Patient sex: F
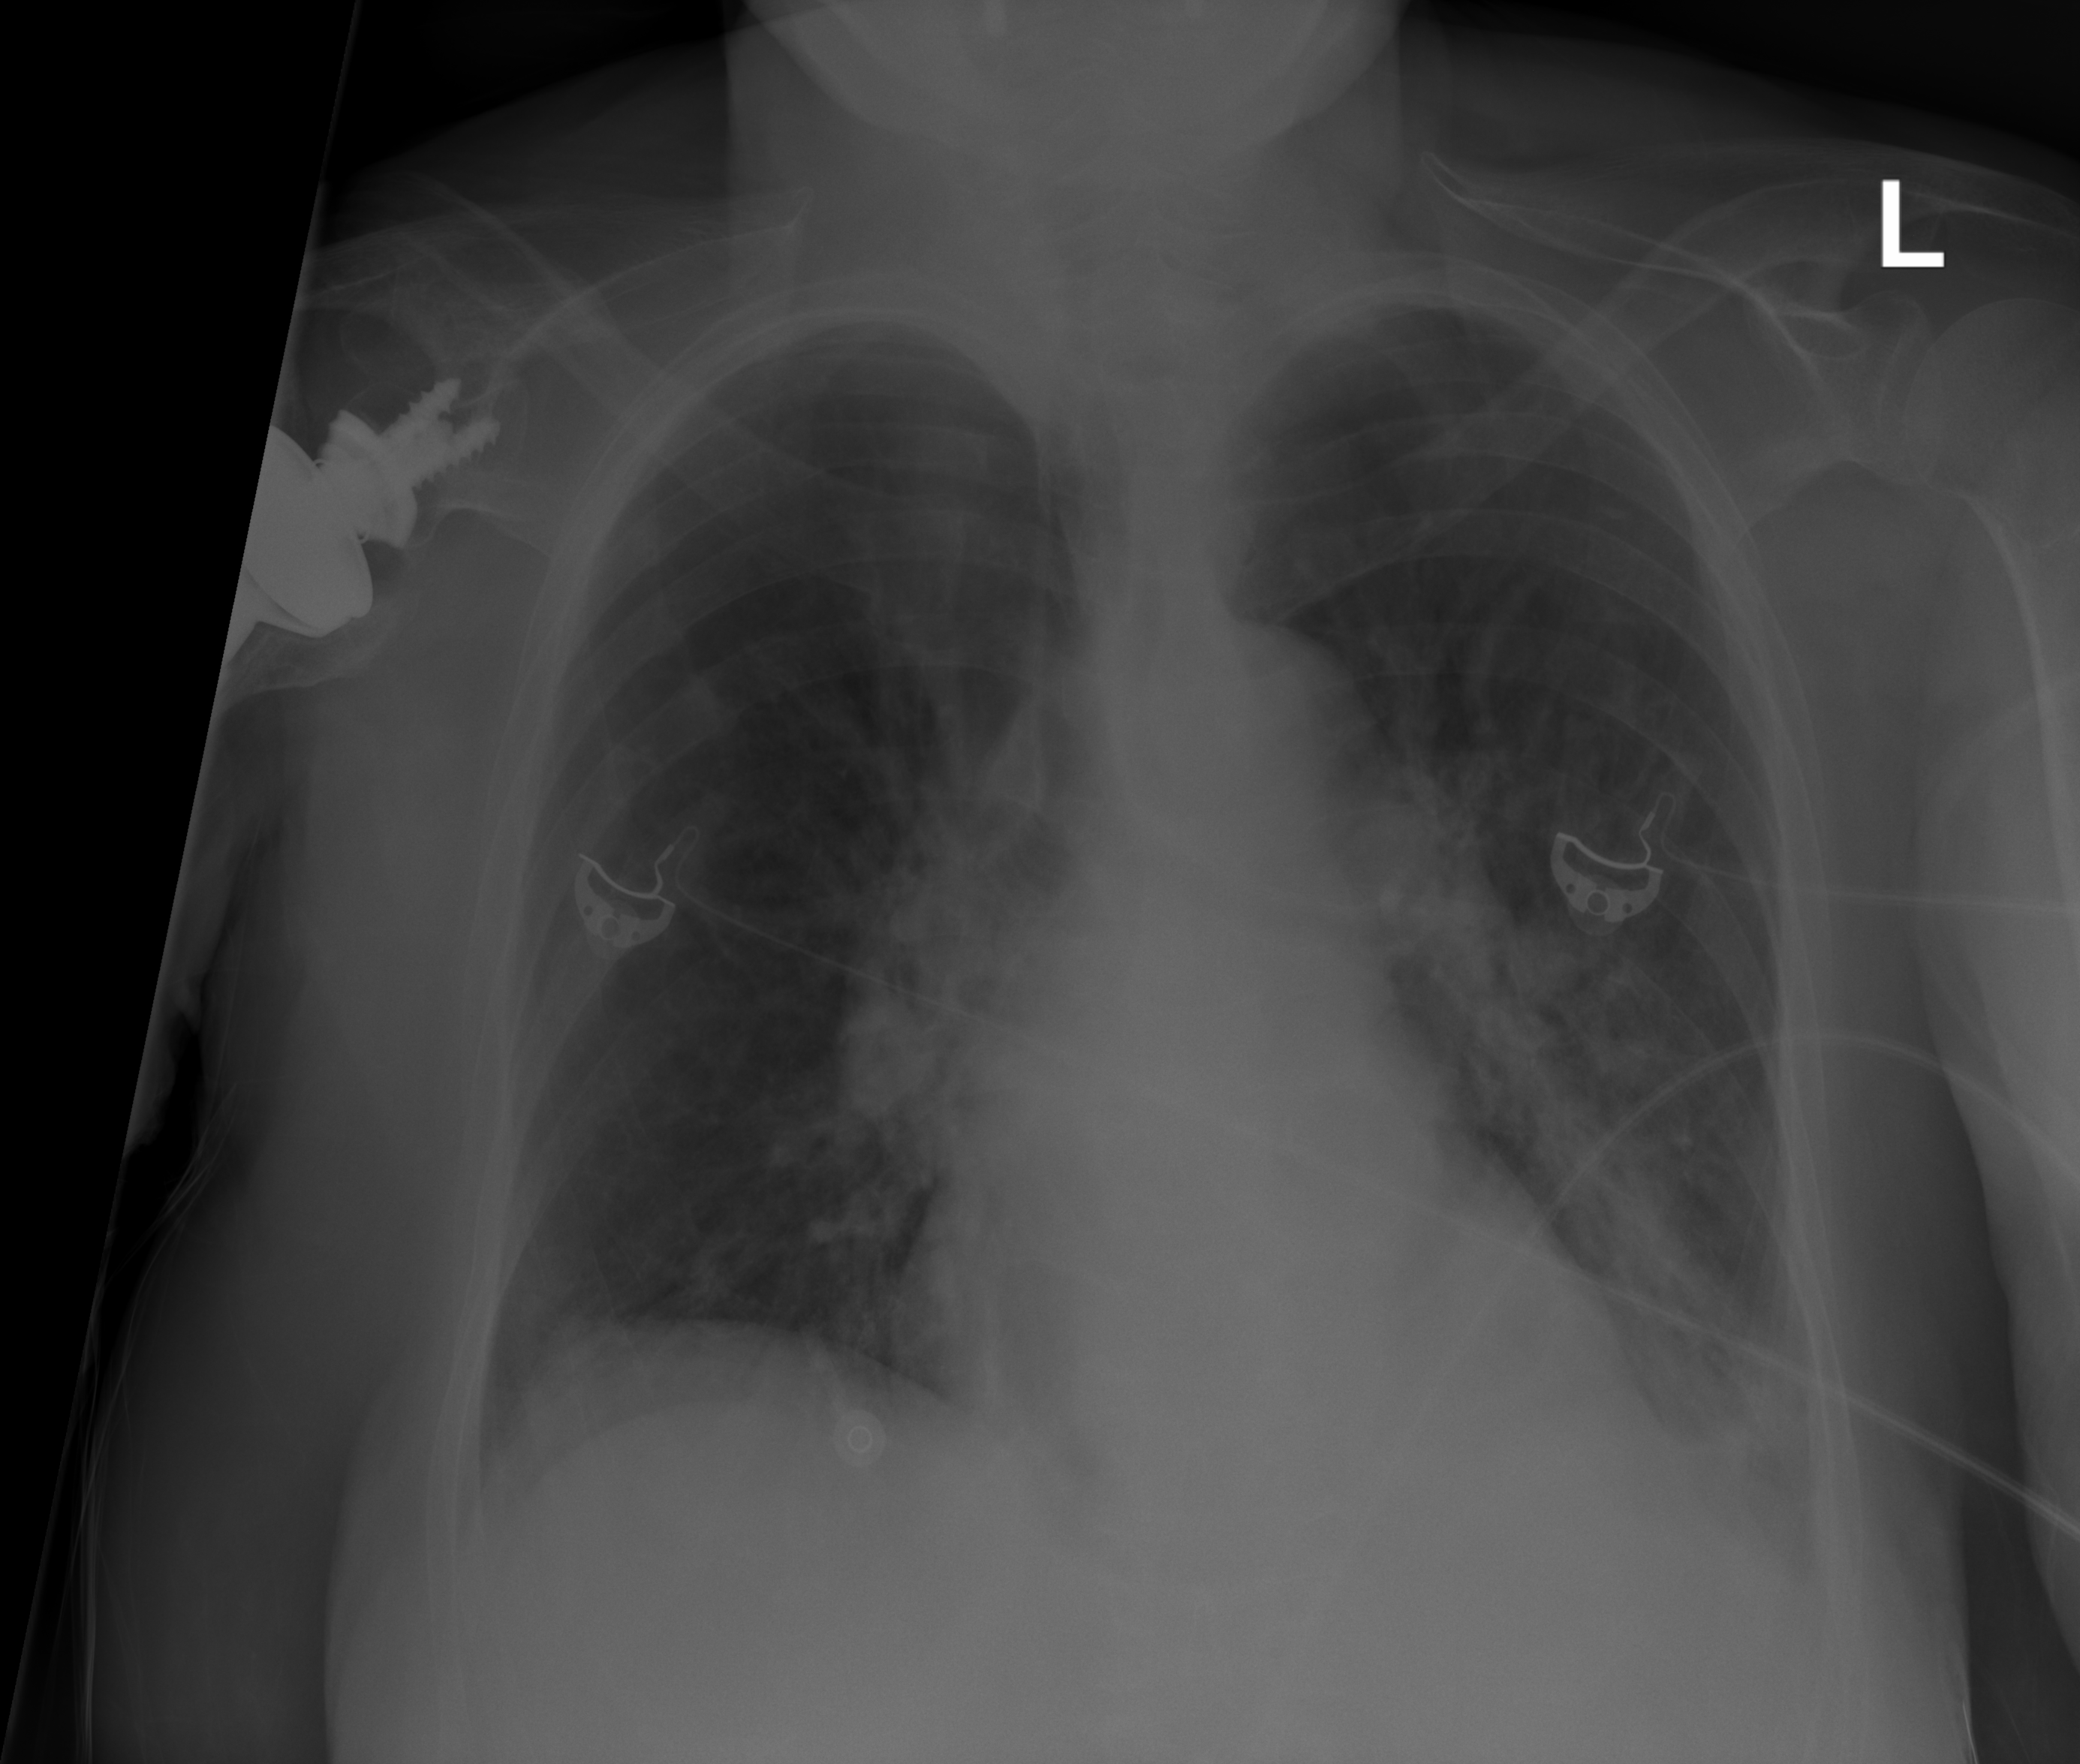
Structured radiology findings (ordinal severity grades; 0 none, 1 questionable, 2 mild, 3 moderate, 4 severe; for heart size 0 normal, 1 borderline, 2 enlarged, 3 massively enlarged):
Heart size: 0
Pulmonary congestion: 0
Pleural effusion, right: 0
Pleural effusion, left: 1
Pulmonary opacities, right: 0
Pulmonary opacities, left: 2
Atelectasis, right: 2
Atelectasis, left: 2